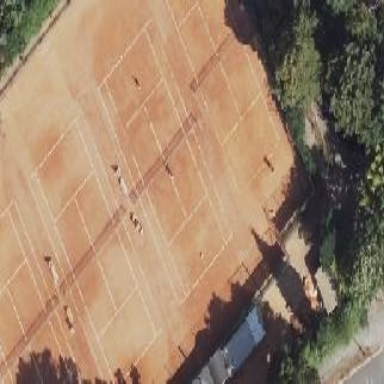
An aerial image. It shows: Clay tennis court in leisure land pitch.